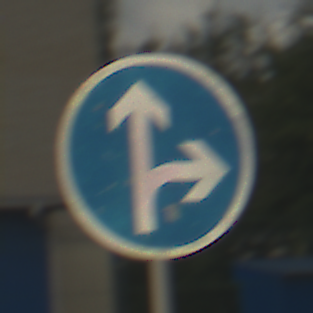
Verkehrszeichen: VorgeschriebeneFahrtrichtungGeradeausOderRechts
Umgebung: Outdoor, Suburban
Tageszeit: MorningAfternoon
Wetter: PartlyCloudy
Licht: Natural
Jahreszeit: NotSpecified
Kontrast: LowContrast